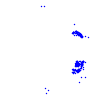
Particle: electron